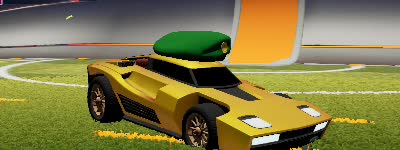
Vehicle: breakout